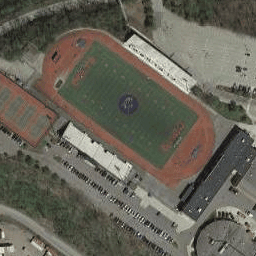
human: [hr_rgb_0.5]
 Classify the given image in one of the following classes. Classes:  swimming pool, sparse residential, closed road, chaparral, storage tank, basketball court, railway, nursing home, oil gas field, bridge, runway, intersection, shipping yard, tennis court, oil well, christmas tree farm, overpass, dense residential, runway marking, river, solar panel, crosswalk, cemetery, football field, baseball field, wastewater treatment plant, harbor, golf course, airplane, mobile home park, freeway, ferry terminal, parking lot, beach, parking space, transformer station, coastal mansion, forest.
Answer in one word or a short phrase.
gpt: football field